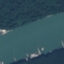
Land use / land cover: River